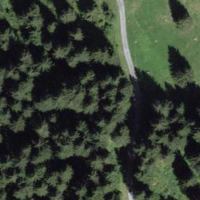
EUNIS habitat code: 43
Species observed at this site:
Lysandra coridon